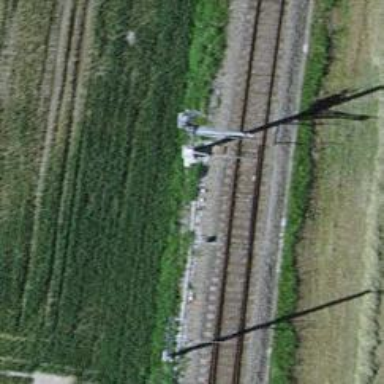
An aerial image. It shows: Railway switch.